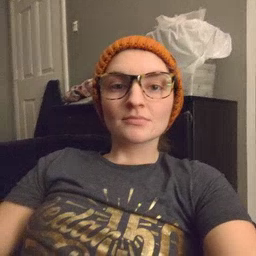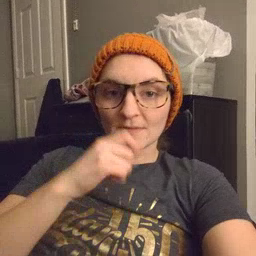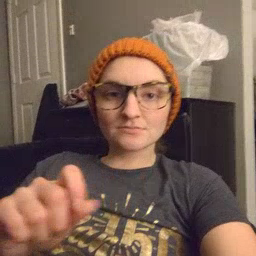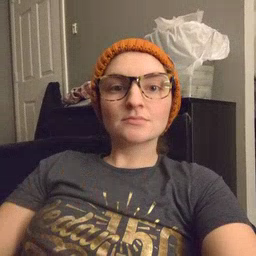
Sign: pencil